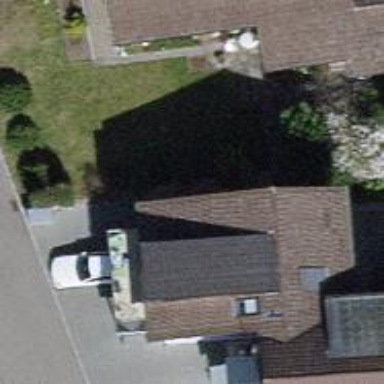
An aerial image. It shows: Building with tile roof.